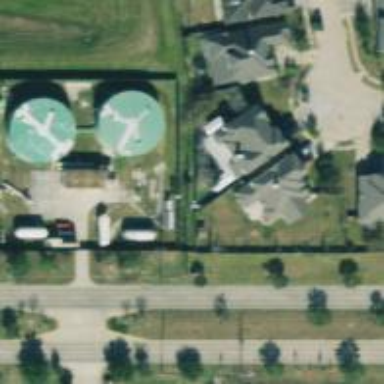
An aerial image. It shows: Man-made water works facility.